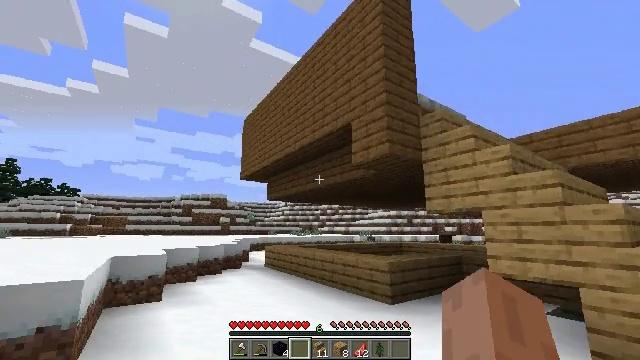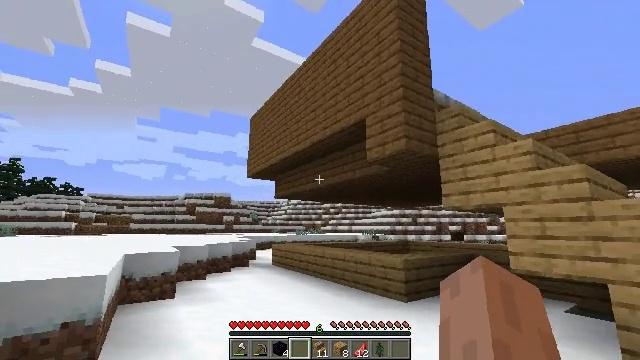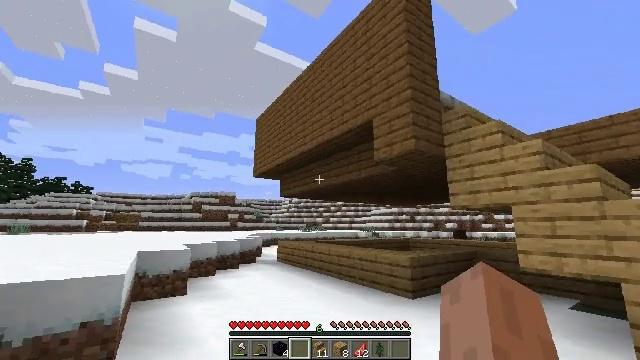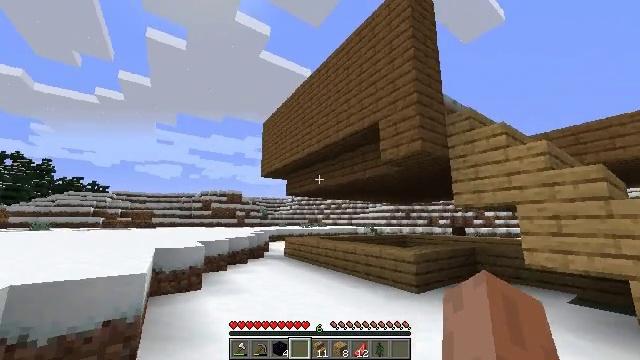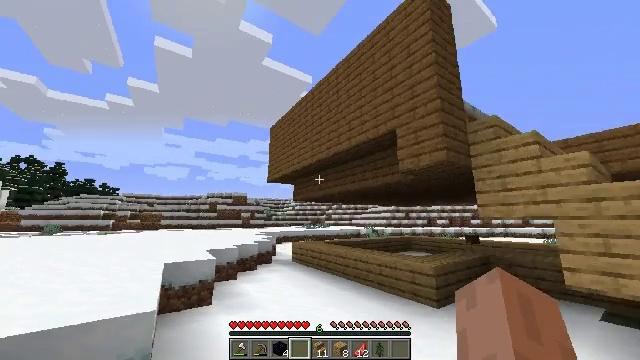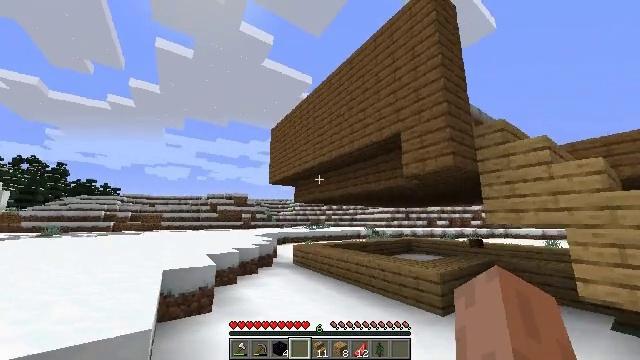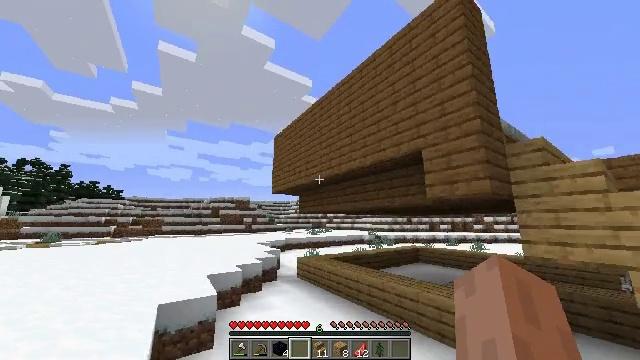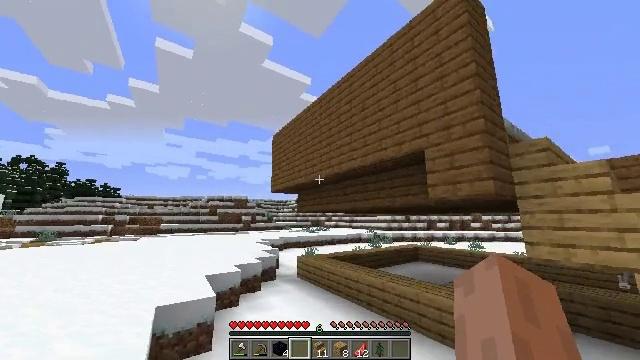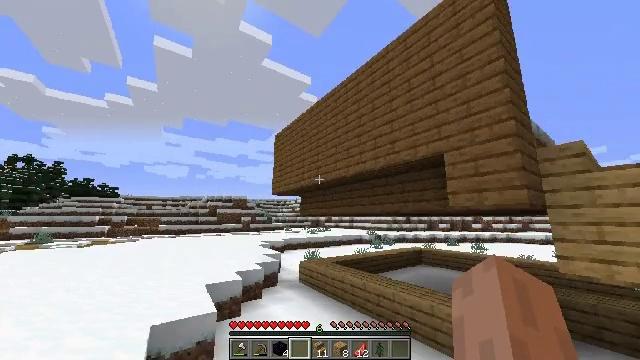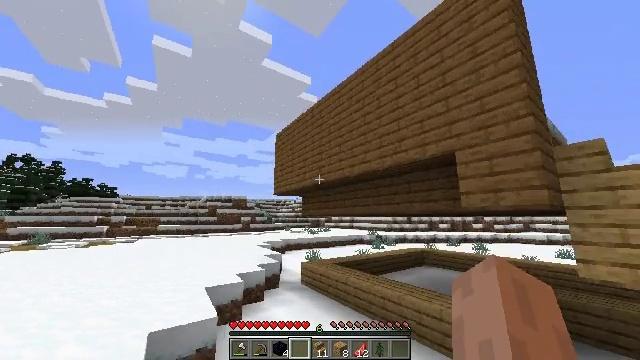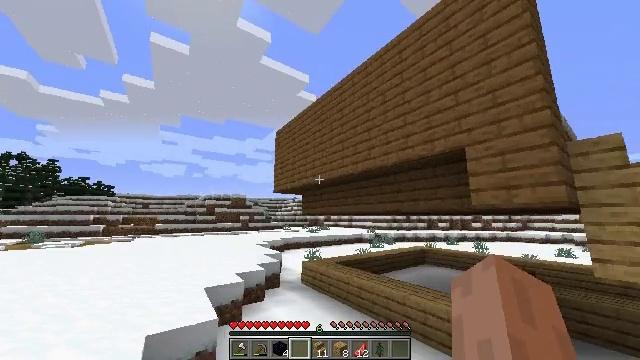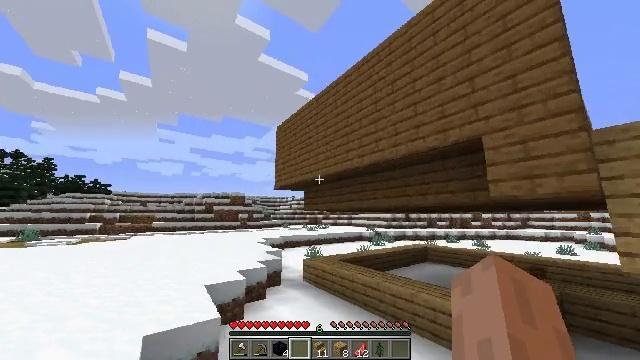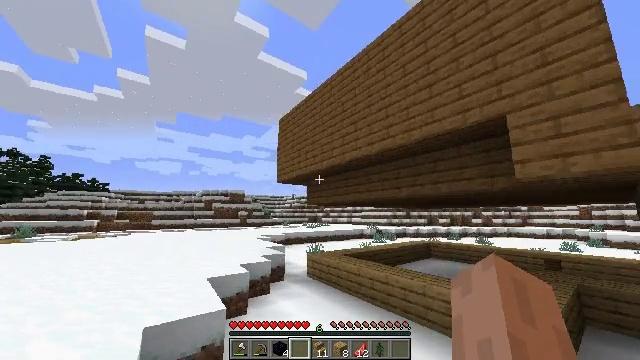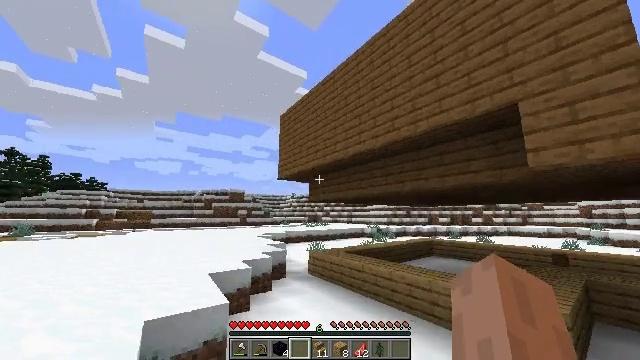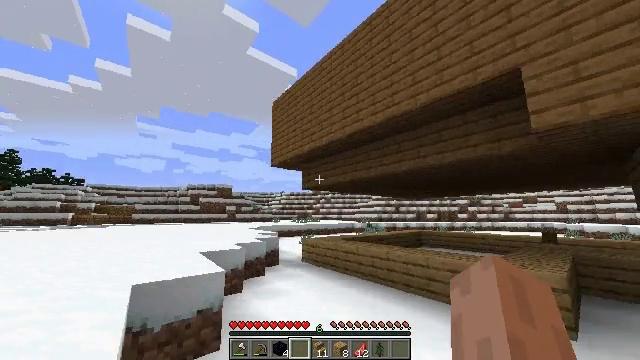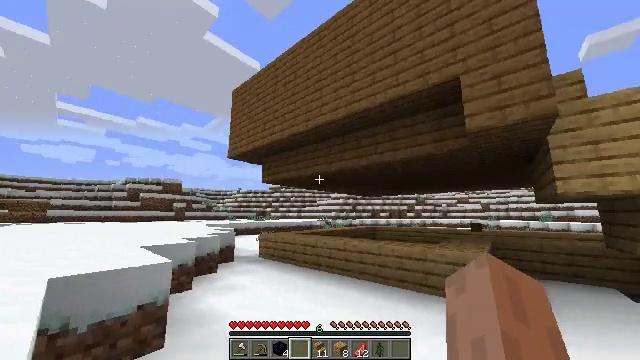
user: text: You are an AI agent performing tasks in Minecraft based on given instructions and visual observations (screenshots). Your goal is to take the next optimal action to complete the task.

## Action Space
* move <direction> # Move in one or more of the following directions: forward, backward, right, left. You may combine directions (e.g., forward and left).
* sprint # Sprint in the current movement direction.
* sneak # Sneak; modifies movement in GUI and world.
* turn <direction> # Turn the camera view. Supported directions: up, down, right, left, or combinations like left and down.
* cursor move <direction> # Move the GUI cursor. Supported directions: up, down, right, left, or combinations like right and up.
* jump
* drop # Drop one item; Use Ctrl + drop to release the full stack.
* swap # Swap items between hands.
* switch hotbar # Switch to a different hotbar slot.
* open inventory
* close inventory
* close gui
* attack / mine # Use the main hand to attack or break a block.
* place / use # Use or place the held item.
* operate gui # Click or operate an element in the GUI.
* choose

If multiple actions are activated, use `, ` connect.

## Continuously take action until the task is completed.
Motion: motion action
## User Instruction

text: Collect spruce planks from an old building.
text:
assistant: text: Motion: move forward and move left, sprint
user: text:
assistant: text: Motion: move forward and move left, sprint
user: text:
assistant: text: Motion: move forward and move left, sprint
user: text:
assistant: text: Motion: move forward and move left, sprint, jump
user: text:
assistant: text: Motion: move forward and move left, sprint, jump
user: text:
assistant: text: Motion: move forward and move left, sprint, jump
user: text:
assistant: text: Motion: move forward and move left, sprint, jump
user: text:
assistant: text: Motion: move forward and move left, sprint, jump
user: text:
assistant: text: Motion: move forward and move left, sprint, jump
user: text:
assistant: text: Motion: move forward and move left, sprint, jump
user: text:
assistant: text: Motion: move forward and move left, sprint, jump
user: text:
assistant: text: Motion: move forward and move left, sprint, jump
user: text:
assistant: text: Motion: move forward and move left, sprint, jump
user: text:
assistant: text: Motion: move forward and move left, sprint, turn right, jump
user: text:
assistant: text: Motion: move forward and move left, sprint, turn right, jump
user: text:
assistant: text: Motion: move forward and move left, sprint, turn right
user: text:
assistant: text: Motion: move forward and move left, sprint, turn right
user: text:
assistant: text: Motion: move forward and move left, turn right
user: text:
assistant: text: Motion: move forward, turn right
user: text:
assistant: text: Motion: move forward, turn right and up
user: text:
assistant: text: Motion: turn right
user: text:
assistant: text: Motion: turn right and up
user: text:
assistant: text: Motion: turn right and up
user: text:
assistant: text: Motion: switch to hotbar 1
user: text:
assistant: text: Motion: switch to hotbar 1
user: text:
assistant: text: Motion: switch to hotbar 1
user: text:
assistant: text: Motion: switch to hotbar 1
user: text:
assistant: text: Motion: turn left and up
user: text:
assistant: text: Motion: turn left and up
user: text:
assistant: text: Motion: turn left